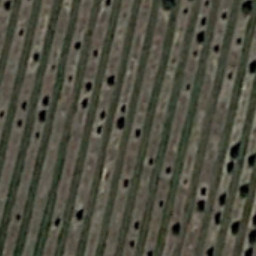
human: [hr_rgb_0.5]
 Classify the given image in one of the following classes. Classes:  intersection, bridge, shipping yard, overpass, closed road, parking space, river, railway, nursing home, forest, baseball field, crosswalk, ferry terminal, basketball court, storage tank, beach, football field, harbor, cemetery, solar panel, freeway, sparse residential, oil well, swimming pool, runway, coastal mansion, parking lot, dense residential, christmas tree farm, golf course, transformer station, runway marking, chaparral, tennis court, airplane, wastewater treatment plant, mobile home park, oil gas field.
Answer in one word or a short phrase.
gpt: christmas tree farm